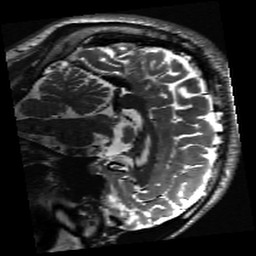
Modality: inplaneT2
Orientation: sagittal